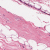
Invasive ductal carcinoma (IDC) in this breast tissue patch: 0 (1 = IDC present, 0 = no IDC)